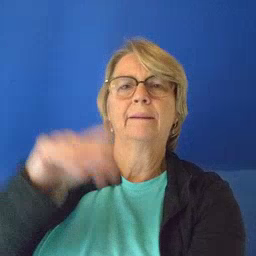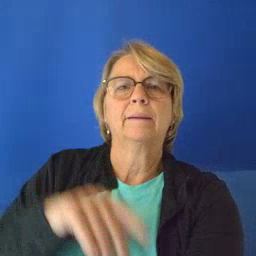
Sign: tree